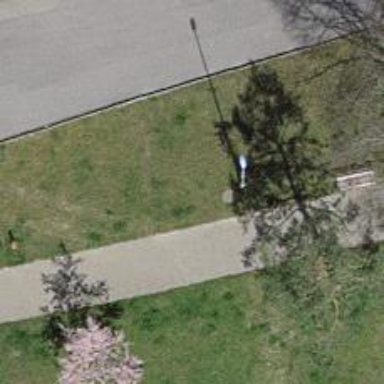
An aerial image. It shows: Bench for seating.